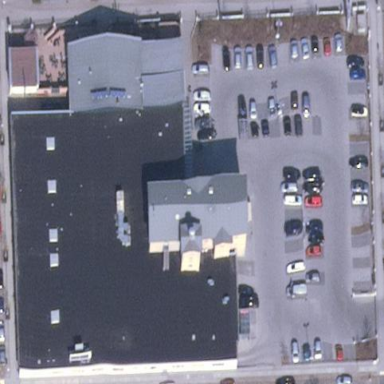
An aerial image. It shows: Retail area.